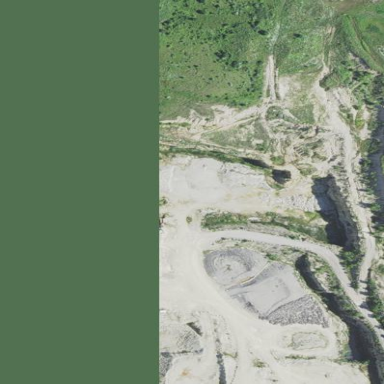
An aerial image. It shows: Quarry area.